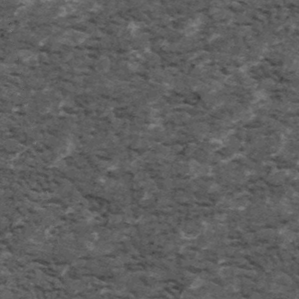
Label: frost